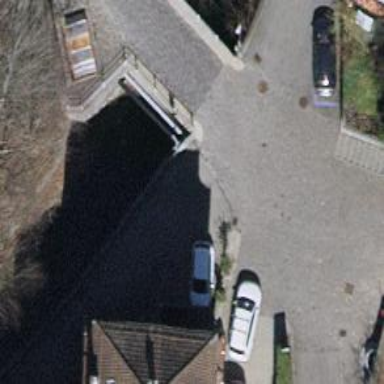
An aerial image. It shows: Residential road with sett surface.